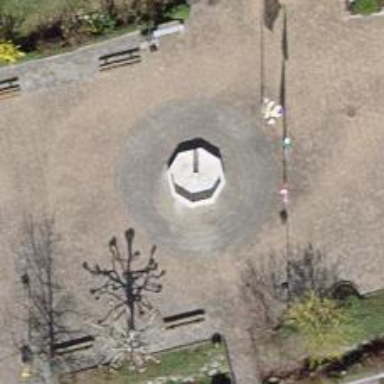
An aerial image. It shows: Fountain.